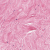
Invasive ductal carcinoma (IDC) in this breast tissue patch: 0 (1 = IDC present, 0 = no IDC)